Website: walmart
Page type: review-order
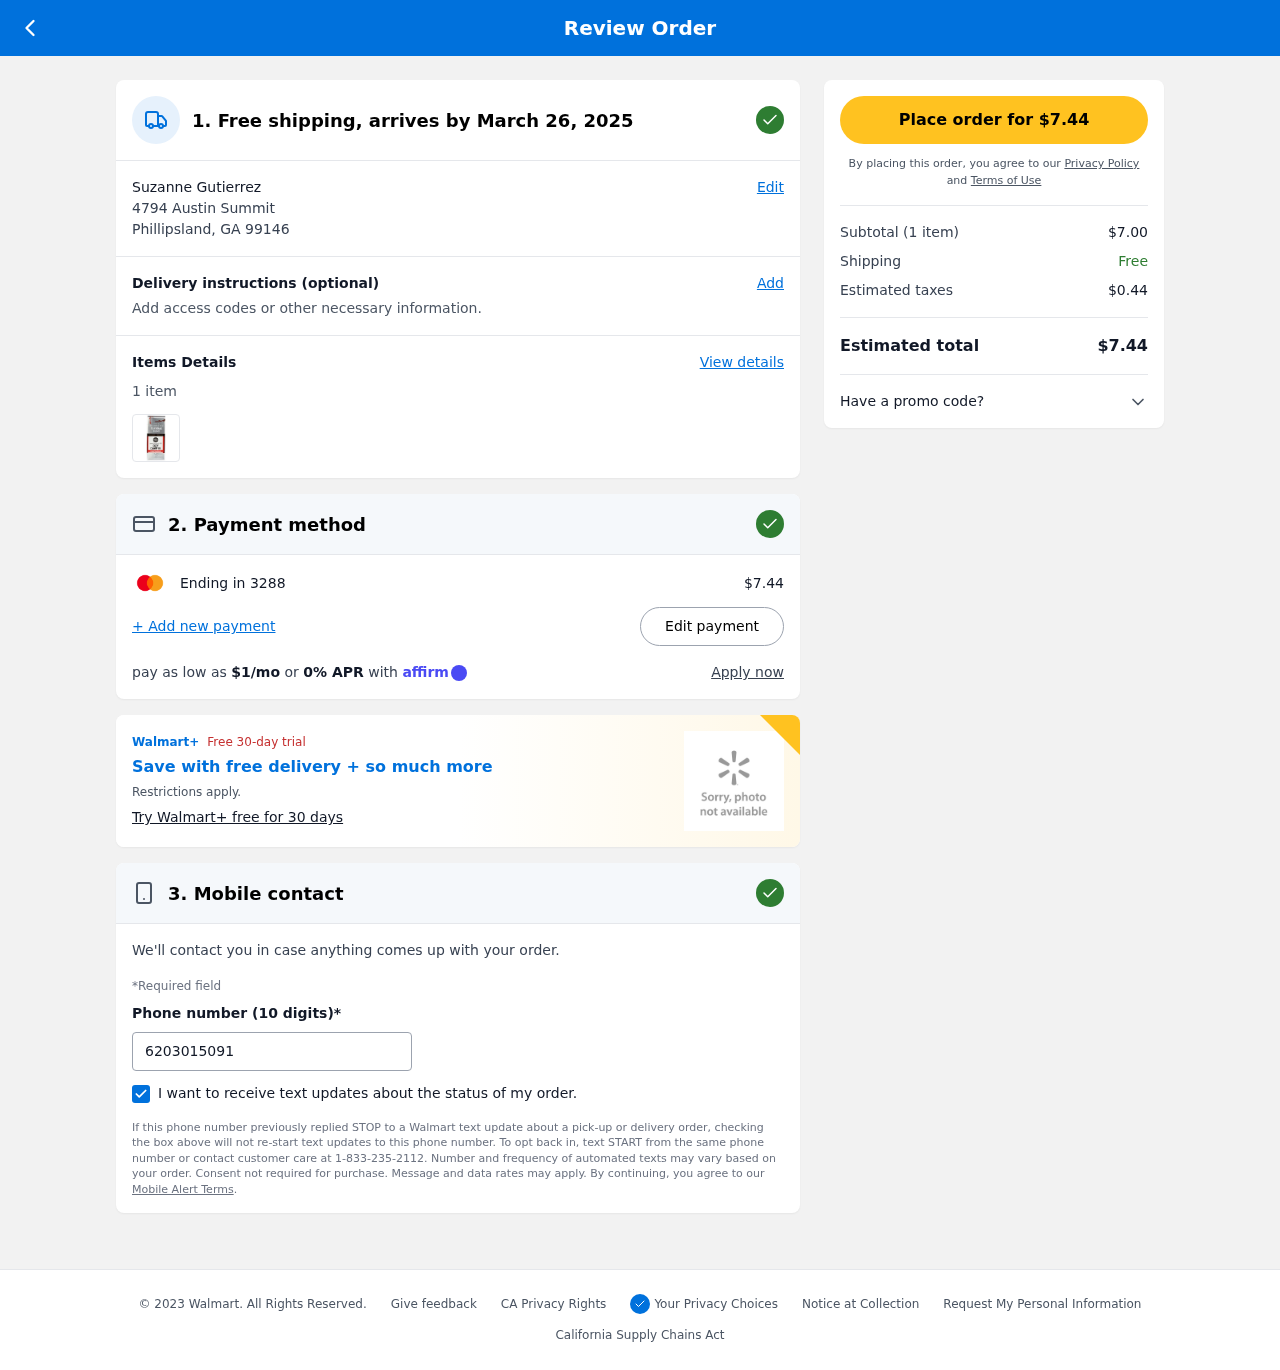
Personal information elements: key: PII_CARD_LAST4
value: Ending in 3288
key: PII_CITY_STATE_ZIP
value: Phillipsland, GA 99146
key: PII_FULLNAME
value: Suzanne Gutierrez
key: PII_PHONE
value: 6203015091
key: PII_STREET
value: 4794 Austin Summit
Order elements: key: ORDER_DELIVERY_DATE
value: March 26, 2025
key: ORDER_NUM_ITEMS
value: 1 item
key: ORDER_NUM_ITEMS
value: Subtotal (1 item)
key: ORDER_TOTAL
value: $7.44
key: ORDER_TOTAL
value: Place order for $7.44
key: ORDER_MONTHLY_PAYMENT
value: $1/mo
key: ORDER_SUBTOTAL
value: $7.00
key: ORDER_TAX
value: $0.44